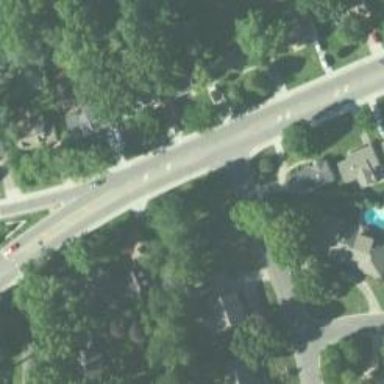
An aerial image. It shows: Unmarked crossing on the road.